Question: I'm using a heatmap to follow the attrition in my experiment and I would like to print some date information exclusively in the two first columns, but for some reason ggplot2 won't accept that many missing observations.
This is how my plot look at the moment (way to many dates).
Can anyone tell me how I can limit the geom_text to only the two first columns?
See blow for sample code.

'''
require(ggplot2)
require(plyr)
require(reshape)
# create sample data
set.seed(666)
dfn <- data.frame(
Referral = seq(as.Date("2007-01-15"), len= 26, by="23 day"),
VISIT01 = seq(as.Date("2008-06-15"), len= 24, by="15 day")[sample(30, 26)],
VISIT02 = seq(as.Date("2008-12-15"), len= 24, by="15 day")[sample(30, 26)],
VISIT03 = seq(as.Date("2009-01-01"), len= 24, by="15 day")[sample(30, 26)],
VISIT04 = seq(as.Date("2009-03-30"), len= 24, by="60 day")[sample(30, 26)],
VISIT05 = seq(as.Date("2010-11-30"), len= 24, by="6 day")[sample(30, 26)],
VISIT06 = seq(as.Date("2011-01-30"), len= 24, by="6 day")[sample(30, 26)],
Discharge = seq(as.Date("2012-03-30"), len= 24, by="30 day")[sample(30, 26)],
Patient = factor(1:26, labels = LETTERS),
openCase = rep(0:1, 100)[sample(100, 26)])
# set today's data for cases that do not have an Discharge date
dfn$Discharge[ is.na(dfn$Discharge) ] <- as.Date("2014-01-30")
mdfn <- melt(dfn, id=c('Patient', 'openCase'), variable_name = "Visit")
names(mdfn)[4] <- 'Year'
# order data in mdfn by 'Referral' in dfn
mdfn$Patient <- factor(mdfn$Patient,levels = (dfn$Patient[order(dfn$Referral)]),
ordered = TRUE)
mdfn$Year2 <- ifelse(mdfn$Year != 0, 1, 0)
mdfn$Year2[ is.na(mdfn$Year) ] <- 0
mdfn$FWrap <- 'Core Measures'
mdfn$FWrap[mdfn$Visit == 'Referral'] <- 'Referral'
mdfn$FWrap[mdfn$Visit == 'VISIT05' | mdfn$Visit == 'VISIT06'] <- 'Optional Measures'
mdfn$FWrap[mdfn$Visit == 'Discharge'] <- 'Discharge'
mdfn$FWrap <- ordered(mdfn$FWrap, levels = c('Referral', 'Core Measures', 'Optional Measures', 'Discharge'))
base_size <- 9
m2 <- ggplot(mdfn, aes(Visit, Patient)) +
geom_tile(aes(fill = Year2), colour = "gray") +
scale_fill_gradient(low = "white", high = "steelblue")
m2 + theme_grey(base_size = base_size) + labs(x = "", y = "") +
scale_x_discrete(expand = c (0, 0)) + scale_y_discrete(expand = c(0, 0)) +
opts(legend.position = "none", axis.ticks = theme_blank(),
axis.text.x = theme_text(size = base_size * 0.8, angle = 330, hjust = 0,
colour = "grey50")) + facet_grid(~ FWrap, scales = "free", space="free") +
geom_text(aes (label=format(Year, "%b. %d, %Y")), size=3, colour='white')
# this is how I thought I could solve it.
mdfn$Yearlabel <- mdfn$Year
mdfn$Yearlabel[mdfn$Visit != 'Referral' & mdfn$Visit != 'VISIT01'] <- NA
# mdfn[,c(4,5,7,3)]
m2 <- ggplot(mdfn, aes(Visit, Patient)) +
geom_tile(aes(fill = Year2), colour = "gray") +
scale_fill_gradient(low = "white", high = "steelblue")
m2 + theme_grey(base_size = base_size) + labs(x = "", y = "") +
scale_x_discrete(expand = c (0, 0)) + scale_y_discrete(expand = c(0, 0)) +
opts(legend.position = "none", axis.ticks = theme_blank(),
axis.text.x = theme_text(size = base_size * 0.8, angle = 330, hjust = 0,
colour = "grey50")) + facet_grid(~ FWrap, scales = "free", space="free") +
geom_text(aes (label=format(Yearlabel, "%b. %d, %Y")), size=3, colour='white')
'''
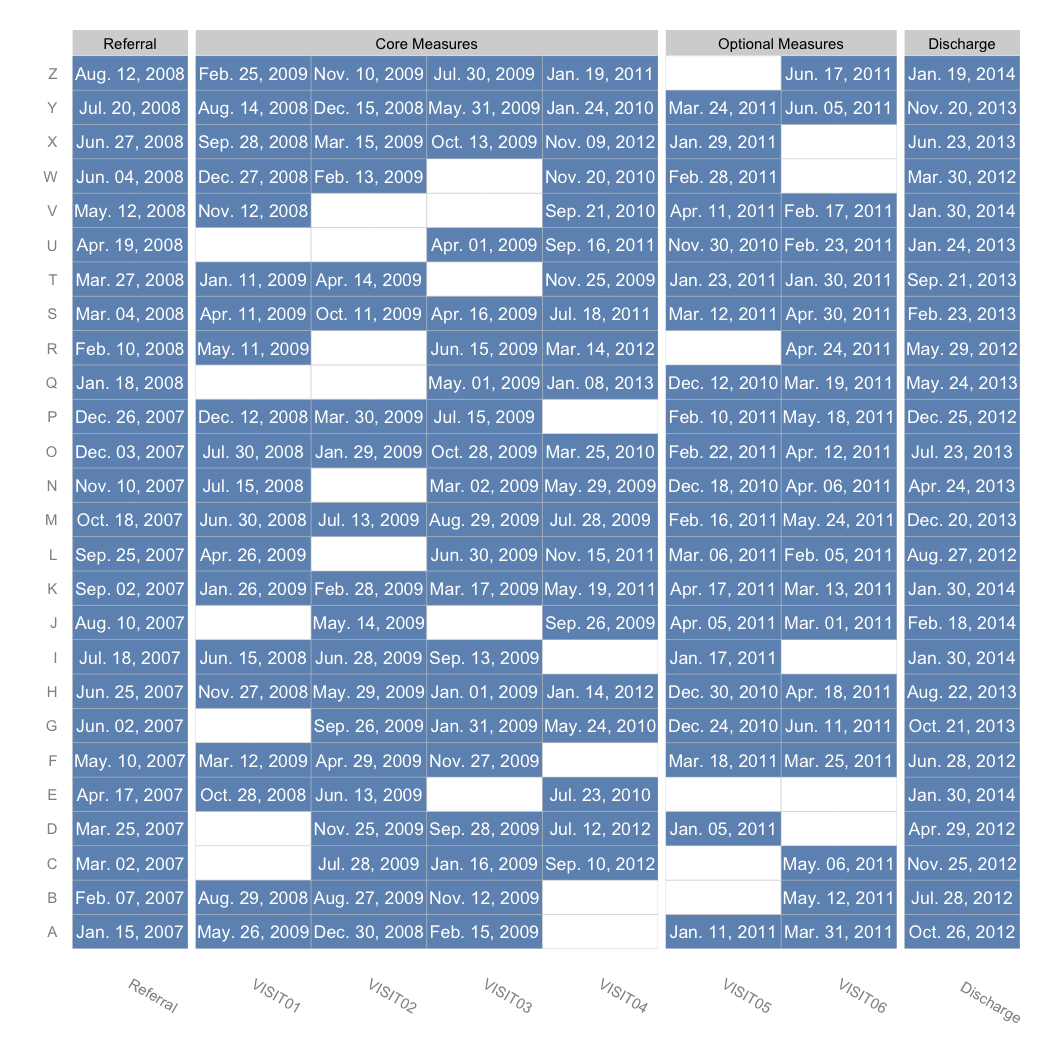
Answer: Try this,
'''
p = ggplot(mdfn, aes(Visit, Patient)) +
geom_tile(aes(fill = Year2), colour = "gray") +
scale_fill_gradient(low = "white", high = "steelblue") +
theme_grey(base_size = base_size) +
labs(x = "", y = "") +
scale_x_discrete(expand = c(0, 0)) +
scale_y_discrete(expand = c(0, 0)) +
opts(legend.position = "none", axis.ticks = theme_blank(),
axis.text.x = theme_text(size = base_size * 0.8, angle = 330,
hjust = 0, colour = "grey50")) +
facet_grid(~ FWrap, scales = "free", space="free")
s = subset(mdfn, Visit %in% c("Referral","VISIT01"))
p + geom_text(aes(label=format(Year, "%b. %d, %Y")), data = s,
size=3, colour = 'white')
'''